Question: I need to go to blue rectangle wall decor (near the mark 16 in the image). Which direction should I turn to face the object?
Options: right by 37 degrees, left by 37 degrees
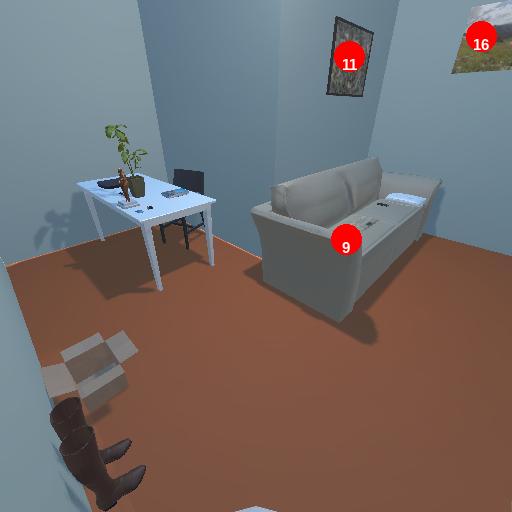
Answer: right by 37 degrees